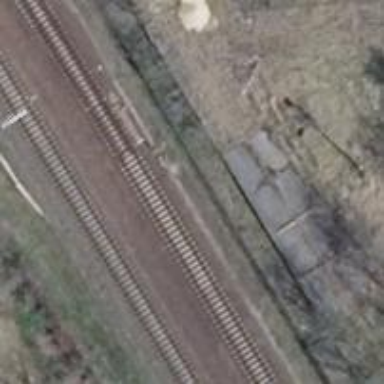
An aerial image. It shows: Railway switch.